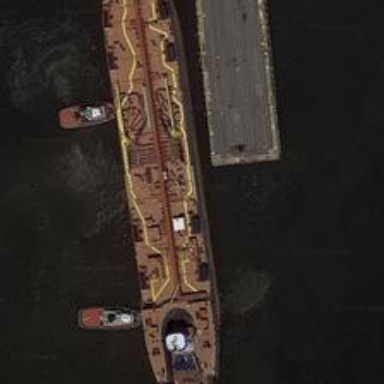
This orange and yellow ship put off from the pier .